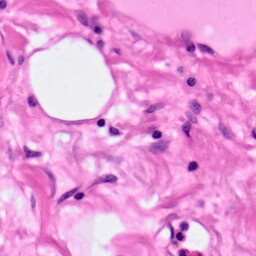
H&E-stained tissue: Pancreatic